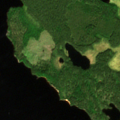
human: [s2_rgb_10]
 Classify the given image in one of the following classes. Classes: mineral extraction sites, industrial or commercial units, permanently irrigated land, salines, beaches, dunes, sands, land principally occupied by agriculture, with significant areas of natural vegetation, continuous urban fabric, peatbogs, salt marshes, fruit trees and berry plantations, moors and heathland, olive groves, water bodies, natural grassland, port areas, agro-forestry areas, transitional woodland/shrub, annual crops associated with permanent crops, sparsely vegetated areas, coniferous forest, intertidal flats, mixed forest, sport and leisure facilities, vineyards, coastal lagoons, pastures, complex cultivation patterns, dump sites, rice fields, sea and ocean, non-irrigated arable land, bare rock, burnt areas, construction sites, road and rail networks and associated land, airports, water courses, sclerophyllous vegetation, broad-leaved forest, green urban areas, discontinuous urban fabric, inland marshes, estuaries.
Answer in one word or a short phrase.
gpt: coniferous forest, mixed forest, water bodies